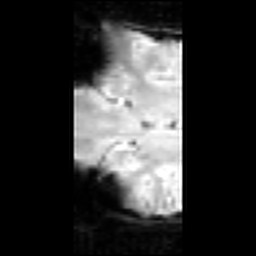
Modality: inplaneT2
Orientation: coronal
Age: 20
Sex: female